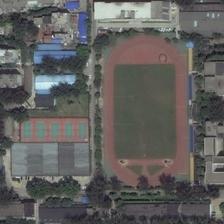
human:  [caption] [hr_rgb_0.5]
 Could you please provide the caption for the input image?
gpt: a playground is surrounded by many green trees and many buildings .

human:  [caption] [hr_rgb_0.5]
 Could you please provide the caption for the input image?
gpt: a playground is surrounded by many buildings and trees .

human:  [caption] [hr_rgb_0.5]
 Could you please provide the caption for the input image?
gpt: the football field has two small triangular turf while the tennis courts nearby are located side by side .

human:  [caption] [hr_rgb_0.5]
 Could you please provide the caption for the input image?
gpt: many buildings and green plants are around a playground .

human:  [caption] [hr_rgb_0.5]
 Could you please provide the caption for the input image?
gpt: a playground is surrounded by many buildings and trees .